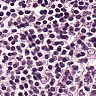
Metastatic tissue present: no